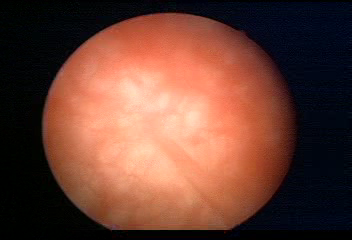
Modality: WLC
Class: Normal mucosa
Bladder cancer association: No